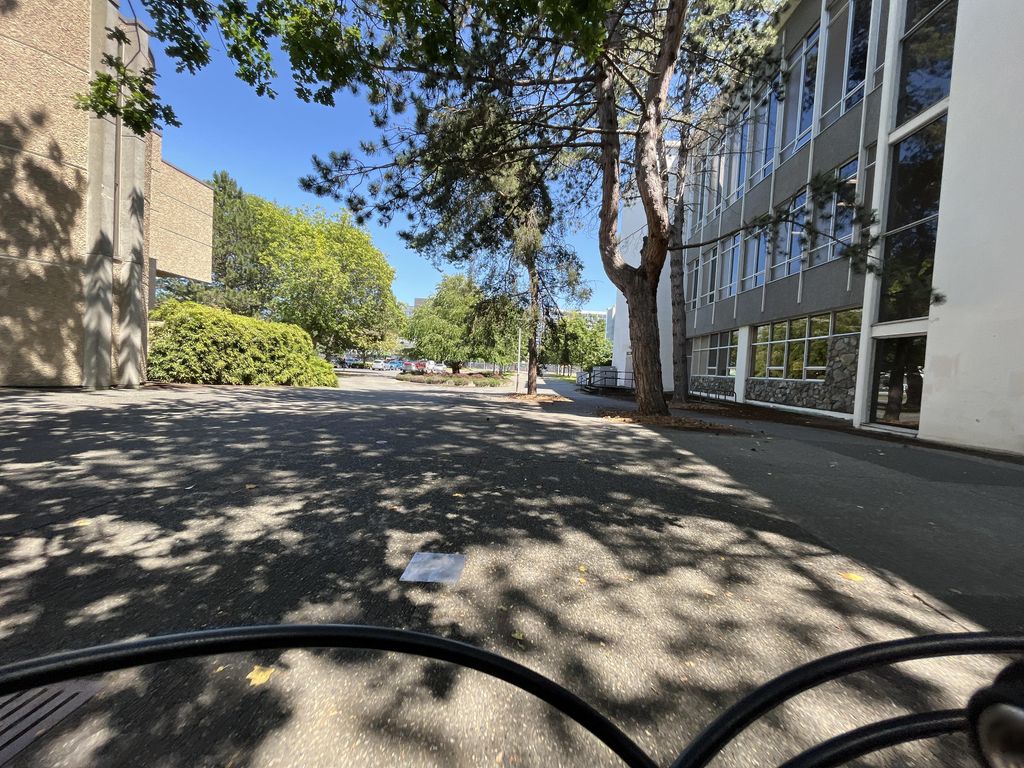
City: victoria